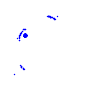
Particle: electron